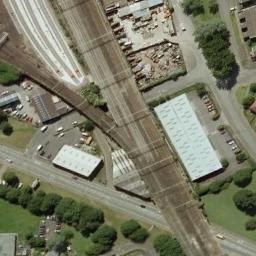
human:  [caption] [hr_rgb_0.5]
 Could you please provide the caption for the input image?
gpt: There are lots of buildings and trees beside the railway .

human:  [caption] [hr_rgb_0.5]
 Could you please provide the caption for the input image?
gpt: The railway is next to some trees and grass .

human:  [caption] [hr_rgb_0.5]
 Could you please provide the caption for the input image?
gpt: There are many trees in the middle of the two railways .

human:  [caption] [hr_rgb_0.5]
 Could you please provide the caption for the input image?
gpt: The railway with a branch goes through the industrial area .

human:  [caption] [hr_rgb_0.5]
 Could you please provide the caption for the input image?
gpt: There are green bushes and lawns and some buildings beside the railway .